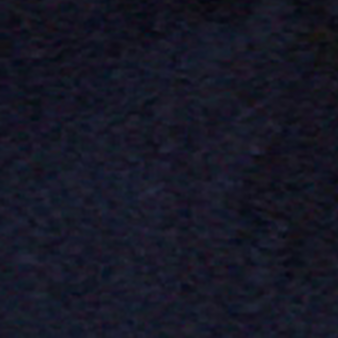
Label: other